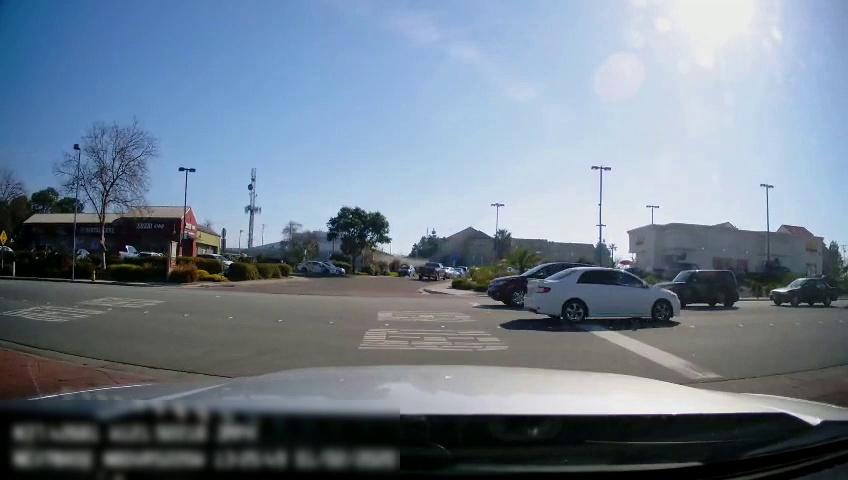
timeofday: Day
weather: Sunny
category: Drivable Space
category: Vehicles | SUV
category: Vehicles | Car
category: Vehicles | Truck
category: Vehicles | SUV
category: Vehicles | Car
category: Vehicles | Car
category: Vehicles | Car
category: Lanes | Current Lane
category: Traffic | Signs